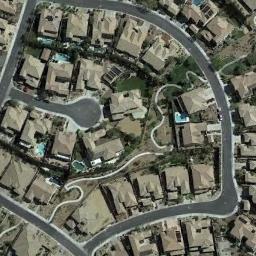
Label: residential